Chest X-ray. View position: AP
Patient age: 38
Patient sex: F
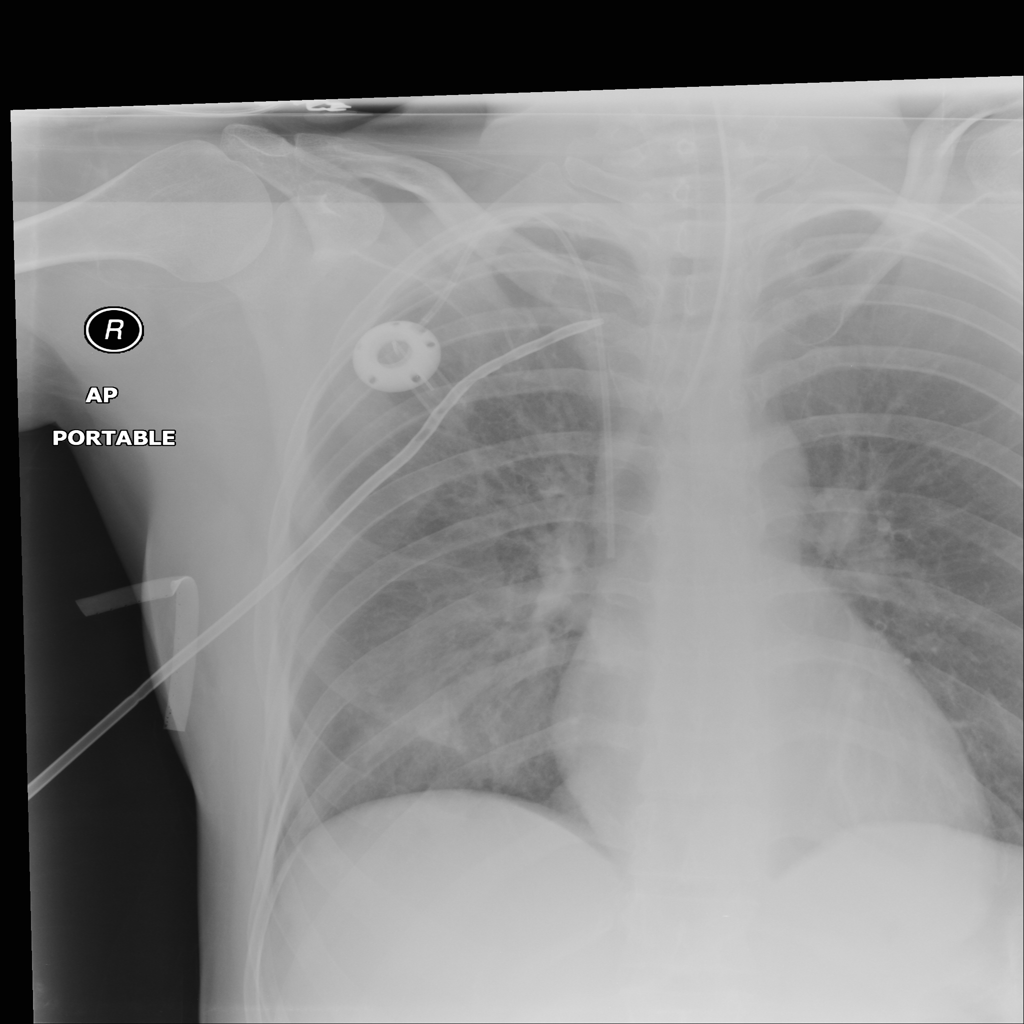
Finding: Pneumothorax